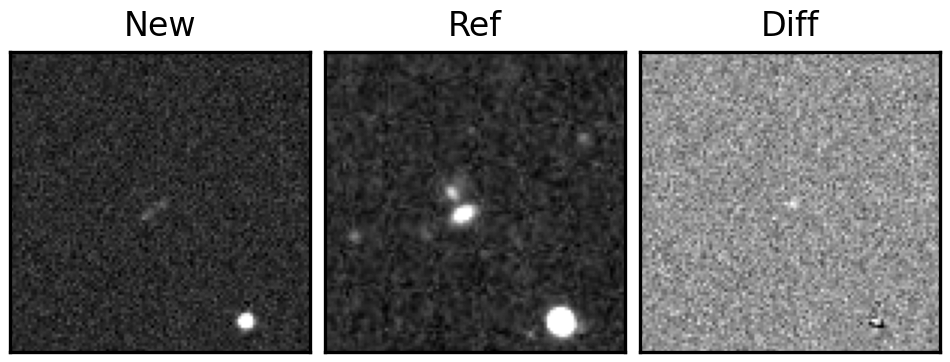
Label: real